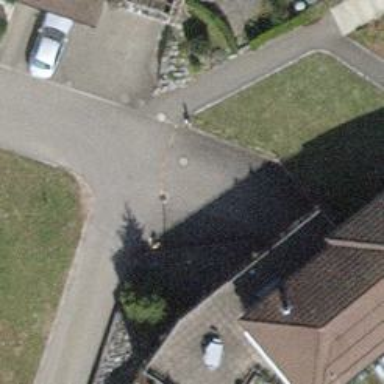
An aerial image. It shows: Paved residential road with no sidewalk.